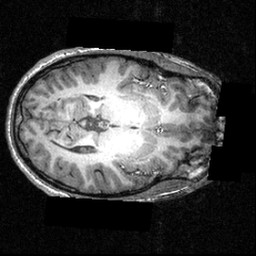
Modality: T1w
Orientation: axial
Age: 16
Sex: male
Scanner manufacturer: siemens
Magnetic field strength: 3.951 T
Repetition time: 1.5 s
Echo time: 0.00335 s